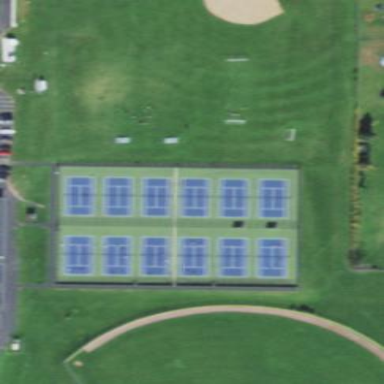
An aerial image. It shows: Tennis court on pitch designated for leisure land.